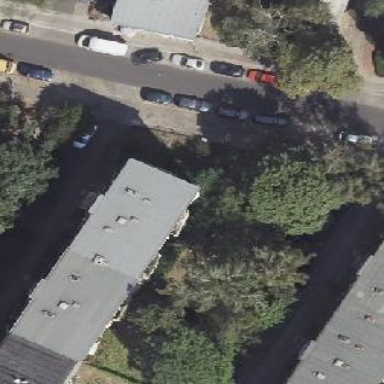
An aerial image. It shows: Apartment building with flat gray roof.